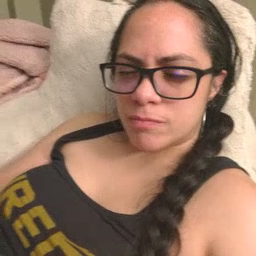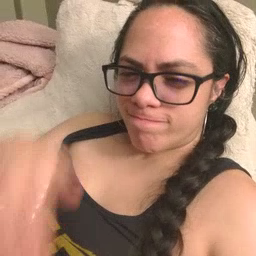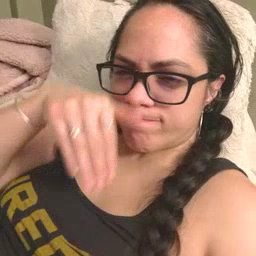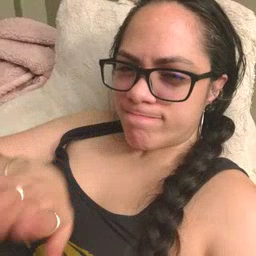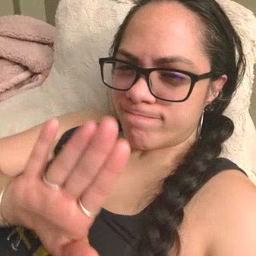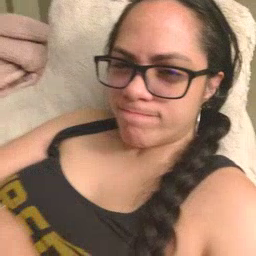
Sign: elephant